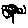
Label: tree